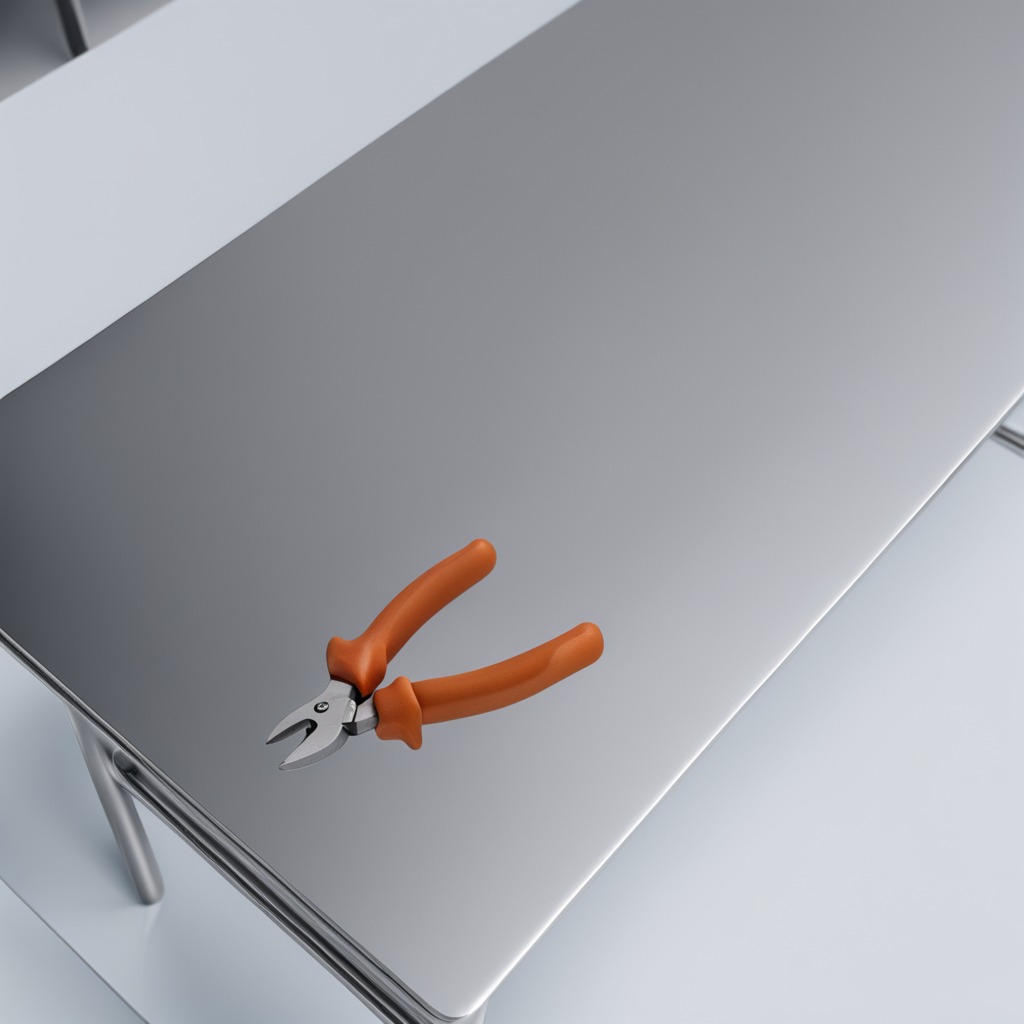
A plier is lying on the stainless steel table in a high-end prototyping lab.